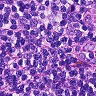
Metastatic tissue present: no